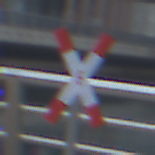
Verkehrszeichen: Andreaskreuz
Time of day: MorningAfternoon
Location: Outdoor (Urban)
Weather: PartlyCloudy
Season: NotSpecified
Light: Natural